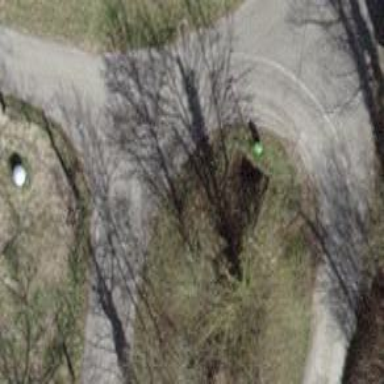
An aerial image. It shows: Culvert tunnel.